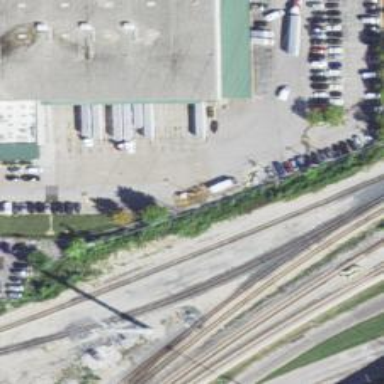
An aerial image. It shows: Abandoned railway siding.